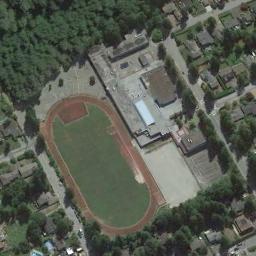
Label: ground_track_field